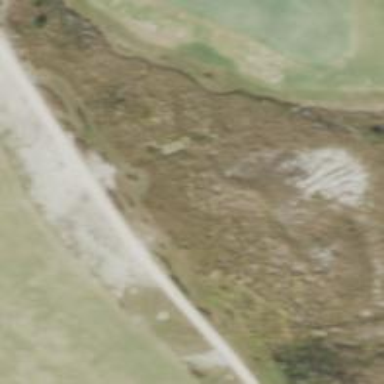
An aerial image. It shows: Pathway for golfing.